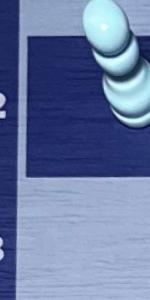
Label: Empty